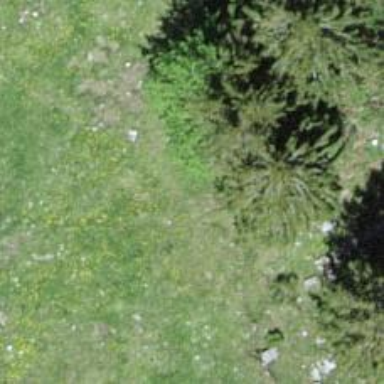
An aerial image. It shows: Needle-leaved tree in natural setting.